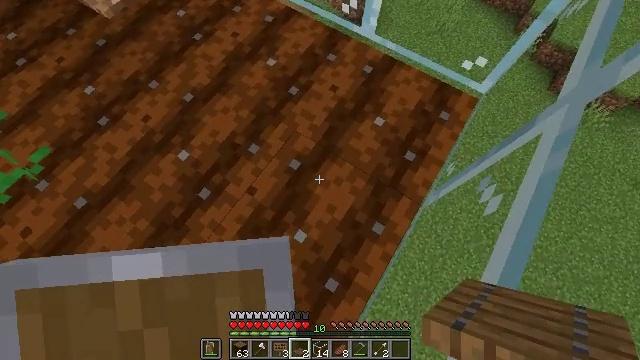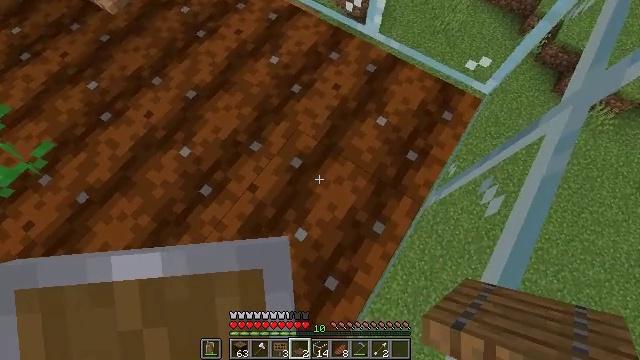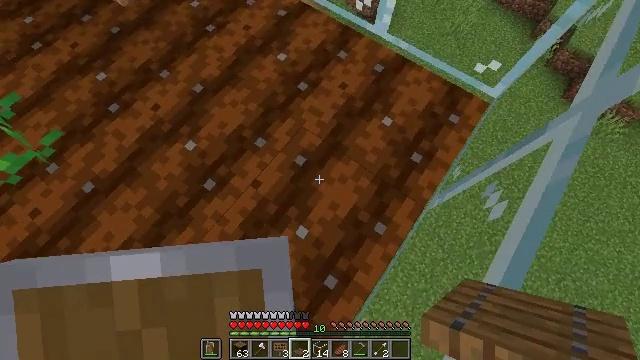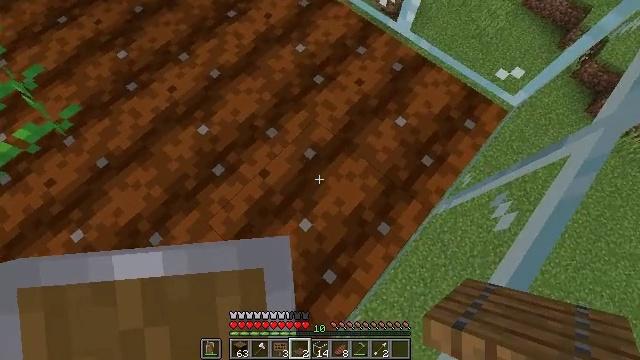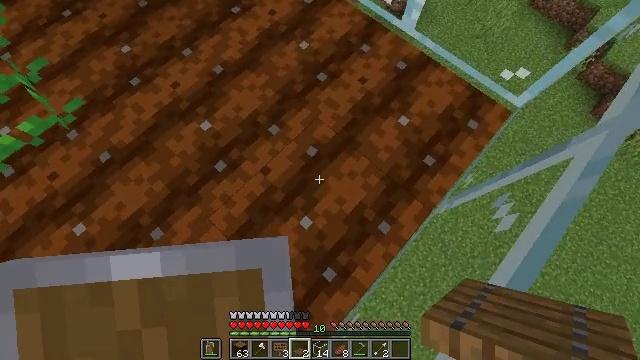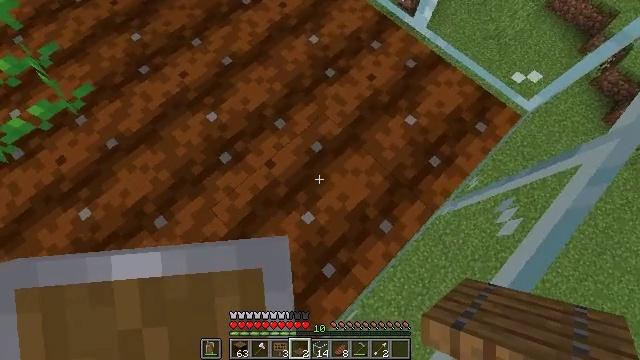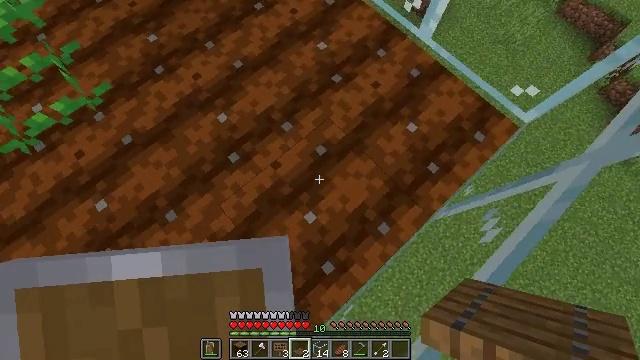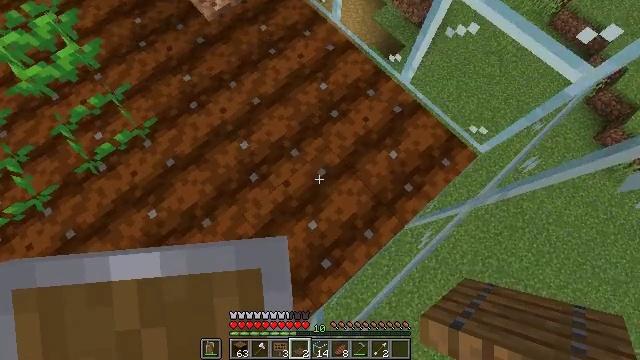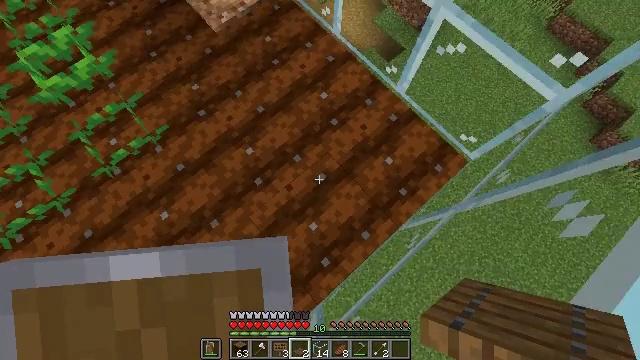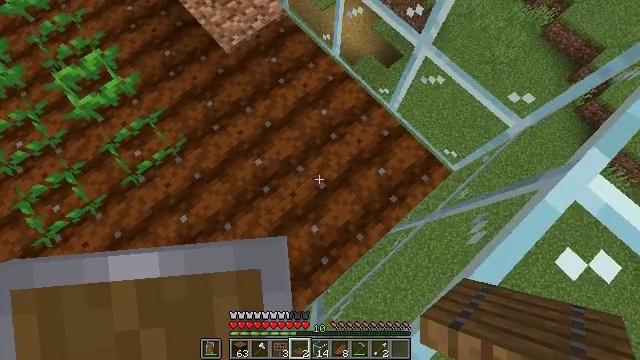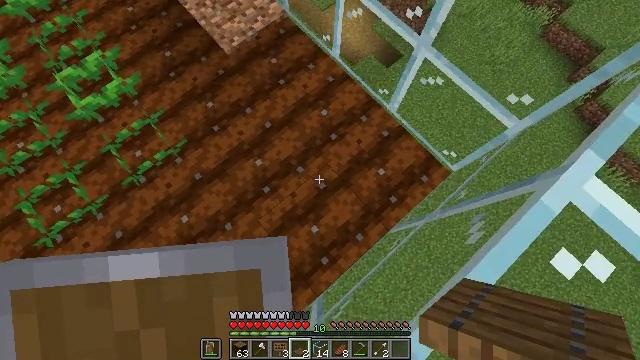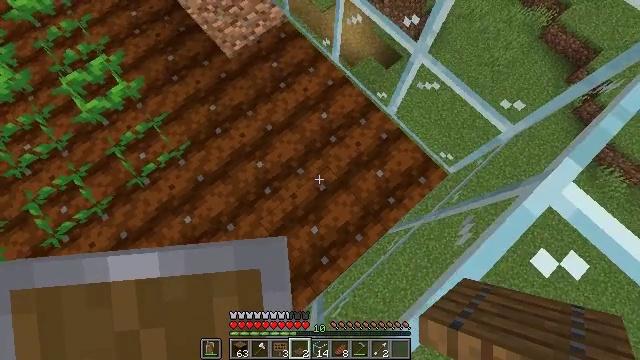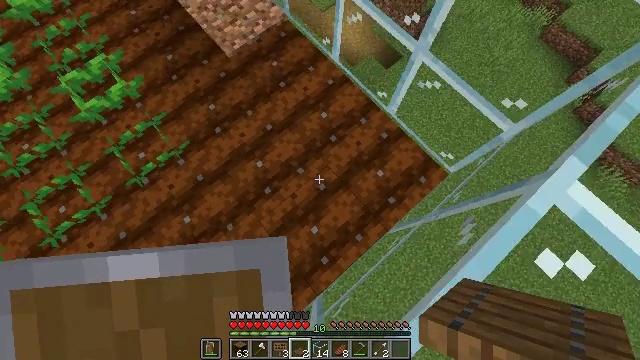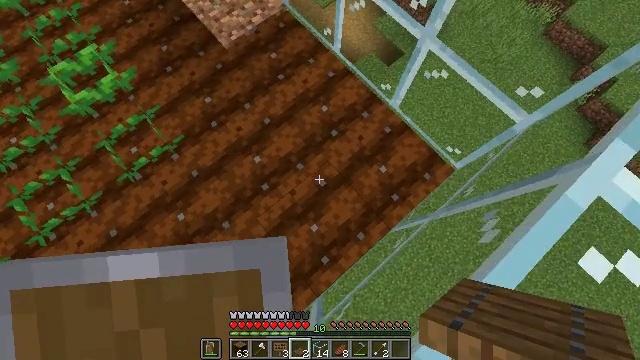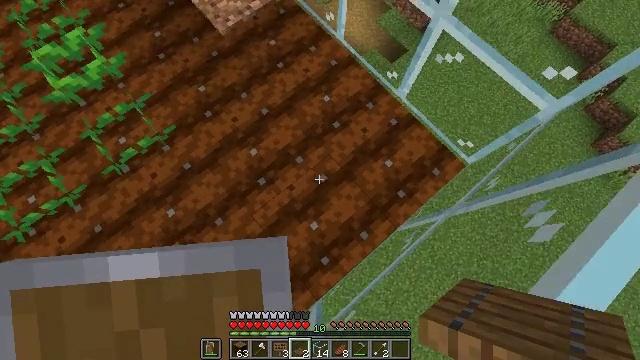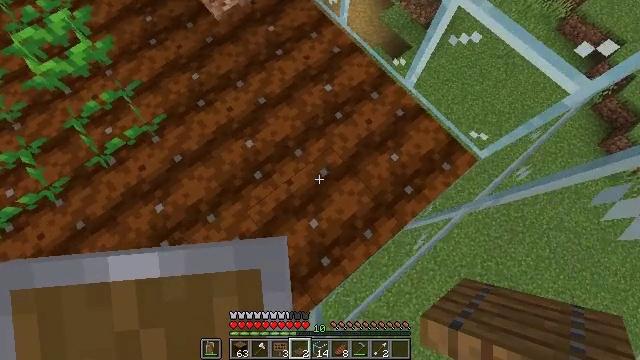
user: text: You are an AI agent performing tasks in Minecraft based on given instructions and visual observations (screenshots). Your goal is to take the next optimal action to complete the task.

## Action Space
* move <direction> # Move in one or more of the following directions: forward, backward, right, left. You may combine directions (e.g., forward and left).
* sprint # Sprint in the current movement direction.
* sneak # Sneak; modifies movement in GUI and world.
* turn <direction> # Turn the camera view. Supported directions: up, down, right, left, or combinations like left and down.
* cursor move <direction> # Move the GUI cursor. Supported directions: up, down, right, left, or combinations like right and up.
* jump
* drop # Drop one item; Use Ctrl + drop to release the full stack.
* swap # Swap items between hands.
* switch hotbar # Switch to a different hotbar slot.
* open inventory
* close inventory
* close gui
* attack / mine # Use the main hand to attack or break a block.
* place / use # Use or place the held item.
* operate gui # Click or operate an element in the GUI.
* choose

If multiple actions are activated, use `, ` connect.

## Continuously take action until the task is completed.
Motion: motion action
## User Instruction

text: Break the spruce door to remove it.
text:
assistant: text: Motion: no_op
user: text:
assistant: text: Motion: turn left
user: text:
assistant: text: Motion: turn left and down
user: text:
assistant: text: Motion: turn left
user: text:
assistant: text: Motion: turn left
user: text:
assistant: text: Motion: turn left, jump
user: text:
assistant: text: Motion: jump
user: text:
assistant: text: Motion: jump
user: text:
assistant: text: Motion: jump
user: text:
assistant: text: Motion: jump
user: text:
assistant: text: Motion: jump
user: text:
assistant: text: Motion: no_op
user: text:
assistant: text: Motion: no_op
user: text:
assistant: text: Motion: no_op
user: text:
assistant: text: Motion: no_op
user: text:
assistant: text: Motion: no_op
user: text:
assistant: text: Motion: no_op
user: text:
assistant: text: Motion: turn left
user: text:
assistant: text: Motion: turn left
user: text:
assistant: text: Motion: turn left
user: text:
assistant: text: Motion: turn left and up
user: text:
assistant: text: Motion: turn left and up
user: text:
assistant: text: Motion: turn left and up
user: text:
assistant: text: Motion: turn left and up
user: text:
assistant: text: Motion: turn left and up
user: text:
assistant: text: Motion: turn left
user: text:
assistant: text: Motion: turn left
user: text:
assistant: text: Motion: turn left
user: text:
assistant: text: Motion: turn left
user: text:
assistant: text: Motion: turn left